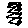
Label: zigzag